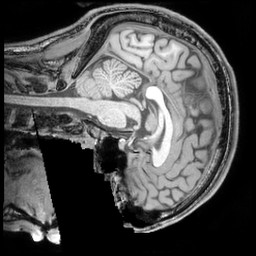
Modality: T1w
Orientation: sagittal
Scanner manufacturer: philips
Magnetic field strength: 3 T
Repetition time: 0.008105 s
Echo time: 0.003714 s